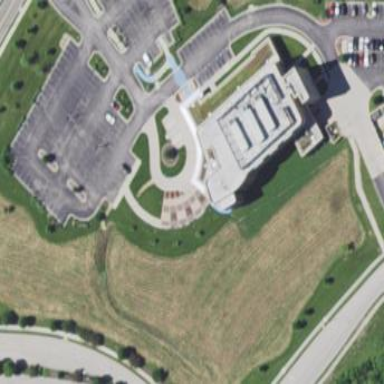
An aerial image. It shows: Hospital building.